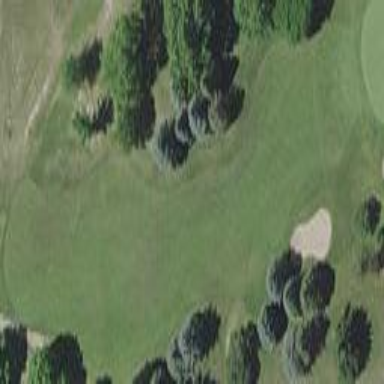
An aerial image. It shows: Grassy area designated as golf fairway.